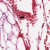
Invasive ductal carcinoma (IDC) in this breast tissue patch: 0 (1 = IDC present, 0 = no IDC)